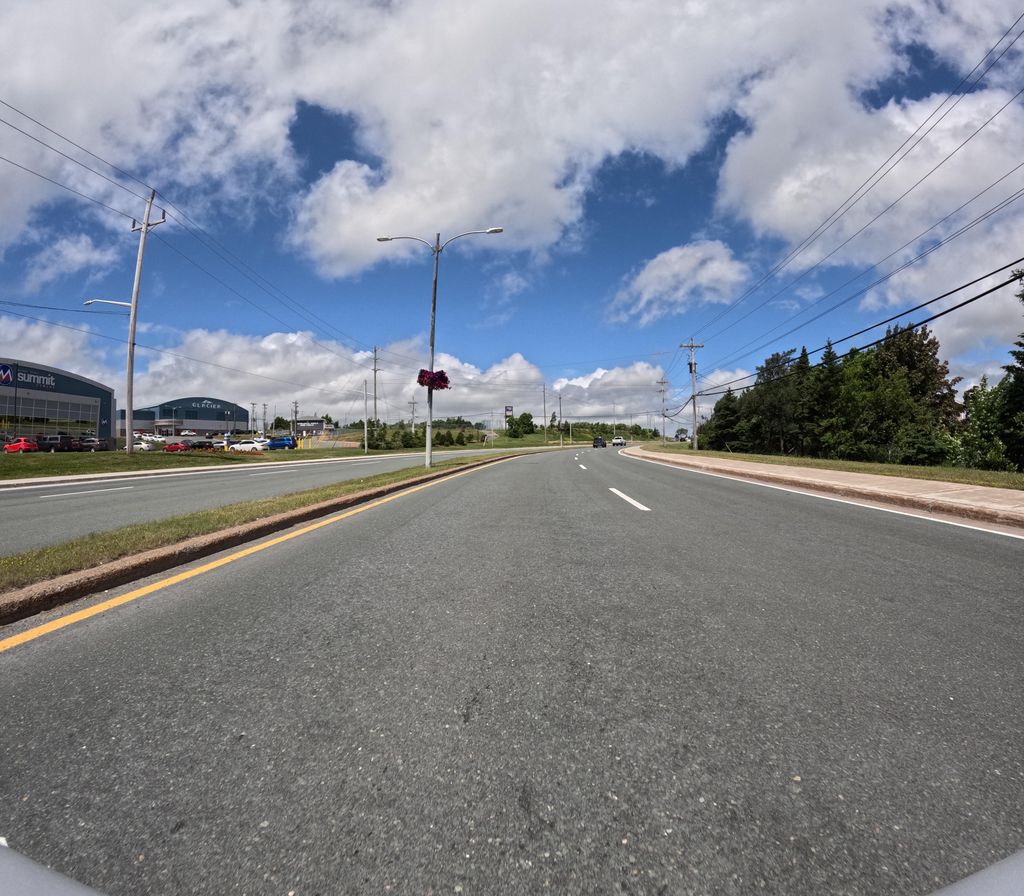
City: st_johns